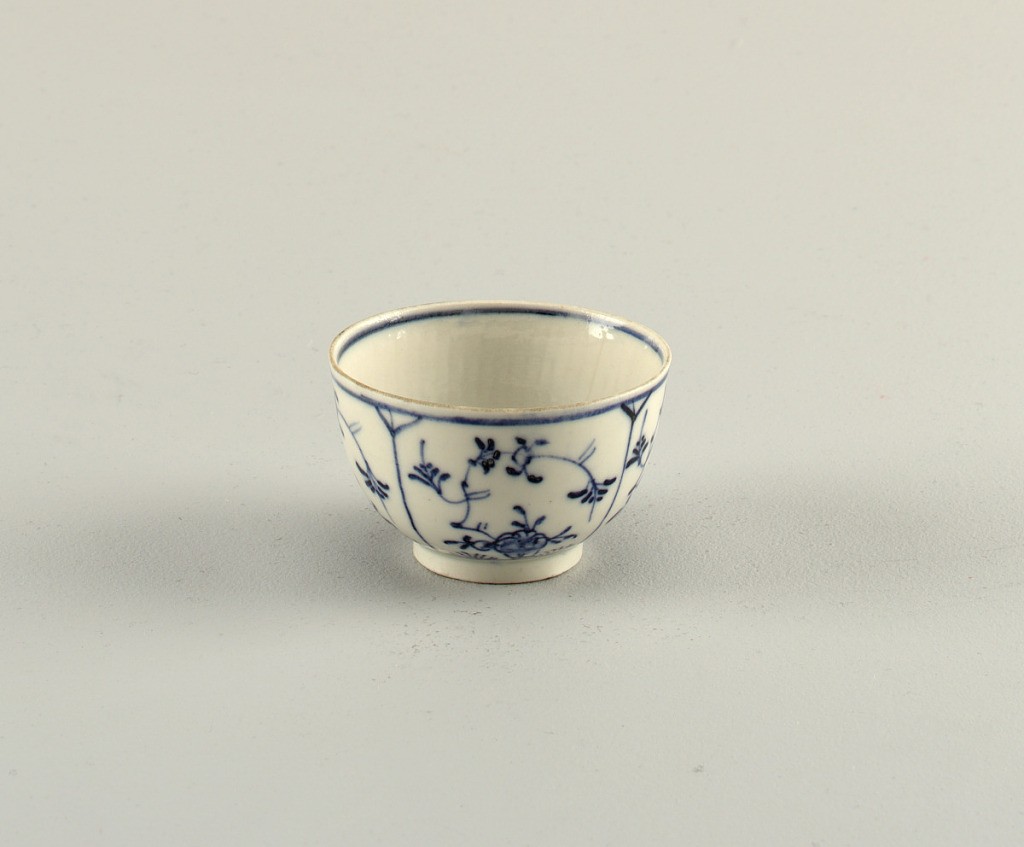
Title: Cup with "Strohblumen" Pattern
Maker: Limbach Porcelain Manufactory, German, 1762 - 1939
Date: ca. 1790
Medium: hard paste porcelain, vitreous enamel
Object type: cup
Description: Curved, without handle. Reeded on inside and blue underglaze decoration showing "strohblumen" pattern.